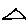
Label: triangle